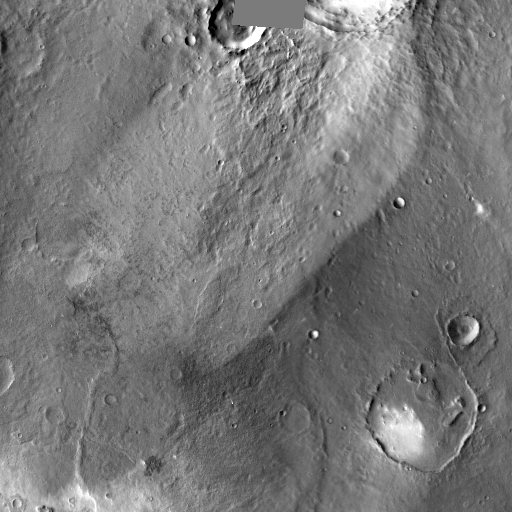
Crater classes present: Background, Other, Buried, Secondary